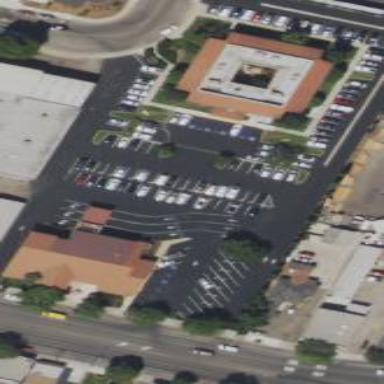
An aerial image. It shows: Parking area with asphalt surface.